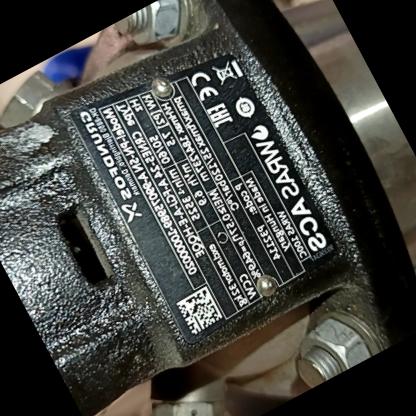
Klasa: tabliczka-znamionowa